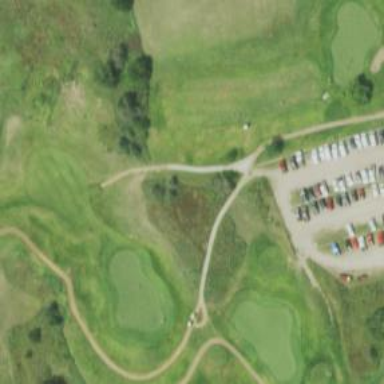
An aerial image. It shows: Rough area on grassy golf course.